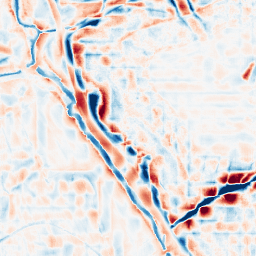
Category: wavelet
Decomposition family: wavelet_biorthogonal
Decomposition parameters: wavelet: bior2.4
level: 4
Upsampling method: fft_zeropad
Upsampling parameters: scale: 2
Upsampling scale: 2